Breast ultrasound image
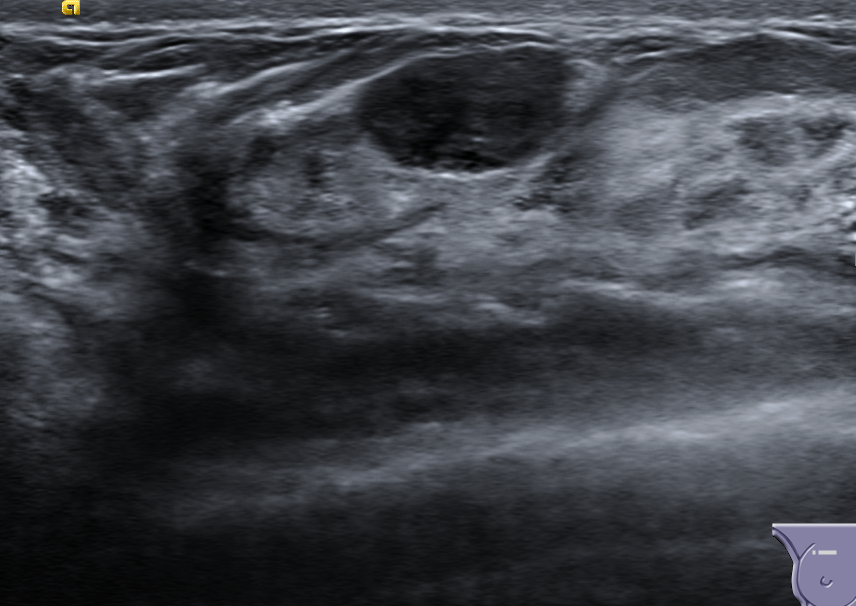
Diagnosis: benign